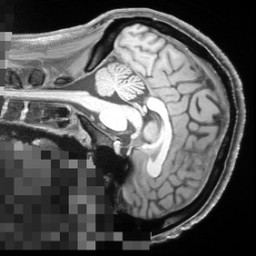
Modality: T1w
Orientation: sagittal
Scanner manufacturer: siemens
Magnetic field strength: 3 T
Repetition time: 2.55 s